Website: lowes
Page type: stored-credit-cards
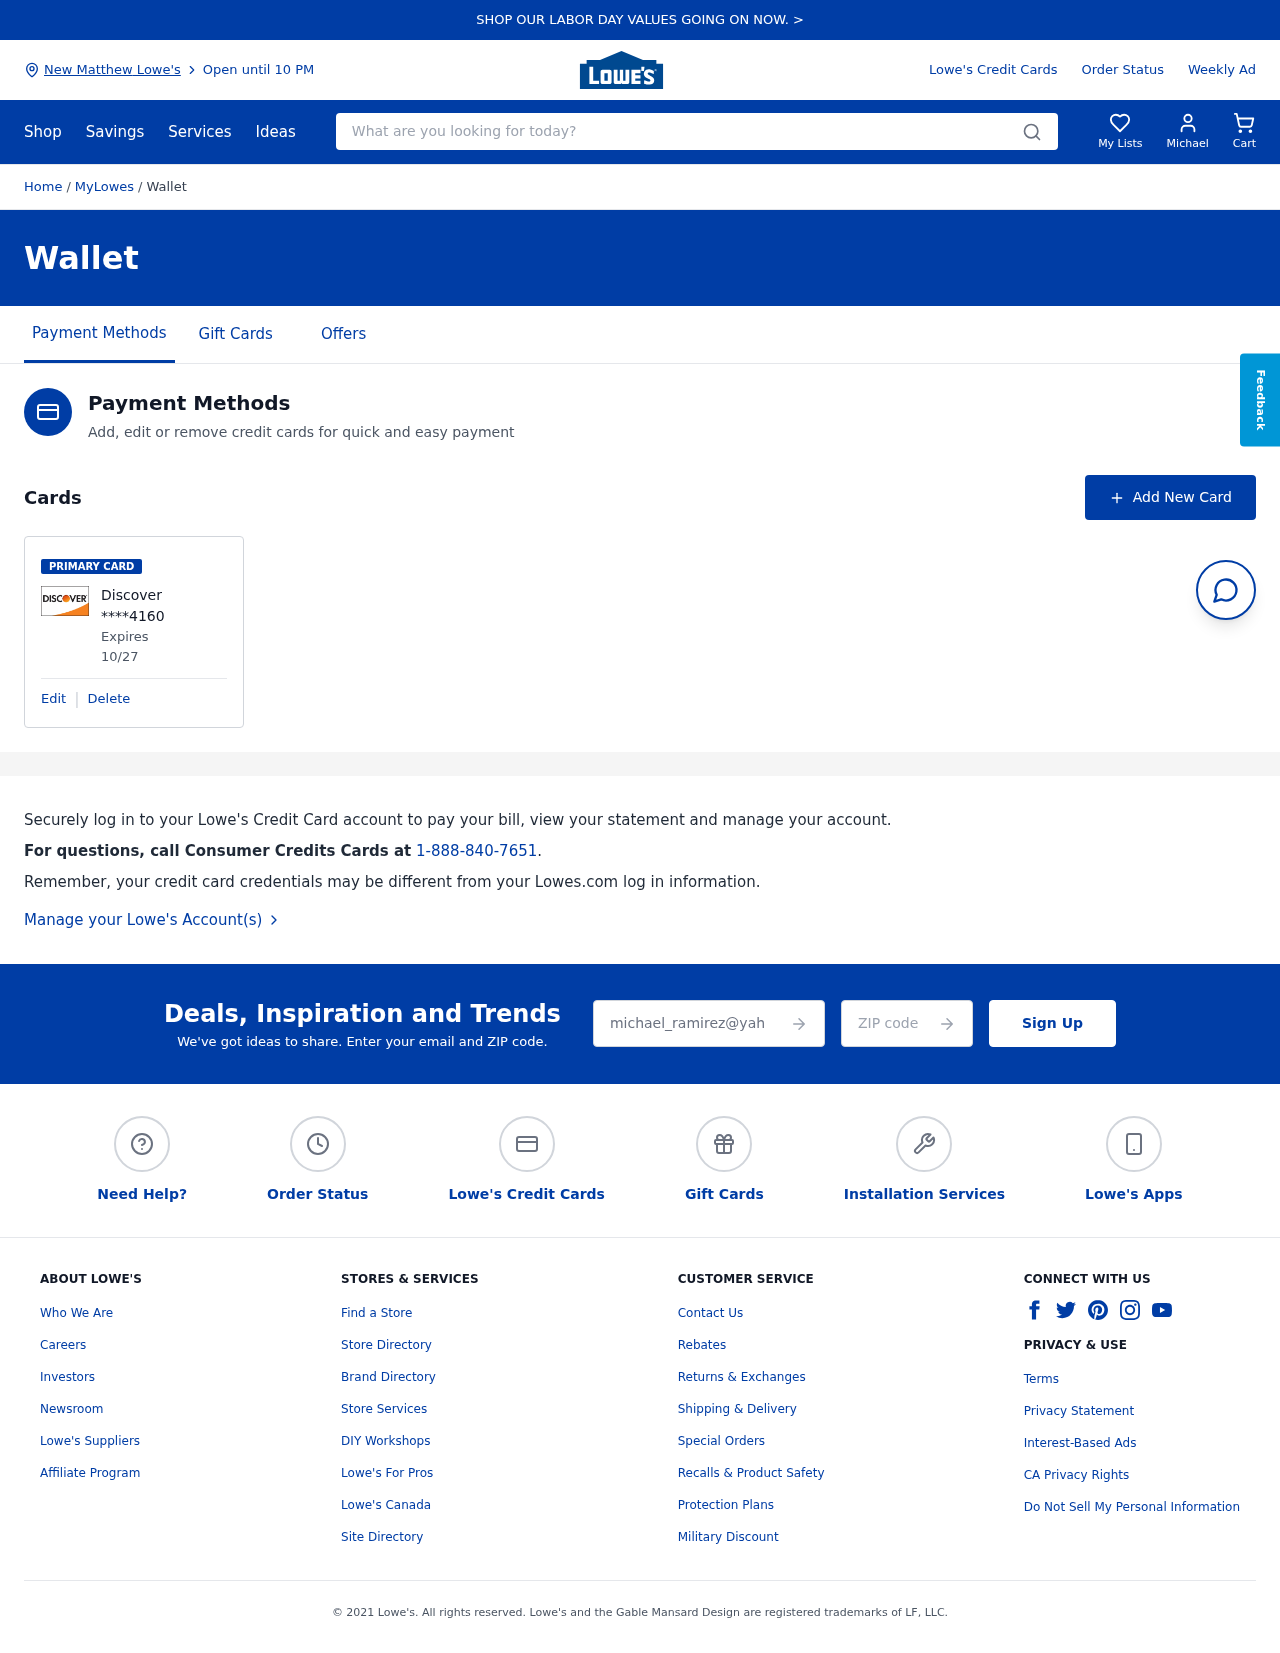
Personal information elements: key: PII_CARD_EXPIRY
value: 10/27
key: PII_CARD_LAST4
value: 4160
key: PII_CARD_TYPE
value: Discover
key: PII_CITY
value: New Matthew Lowe's
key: PII_EMAIL
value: michael_ramirez@yahoo.com
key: PII_FIRSTNAME
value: Michael
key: PII_POSTCODE
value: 41949
Search elements: key: HEADER_SEARCH
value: What are you looking for today?